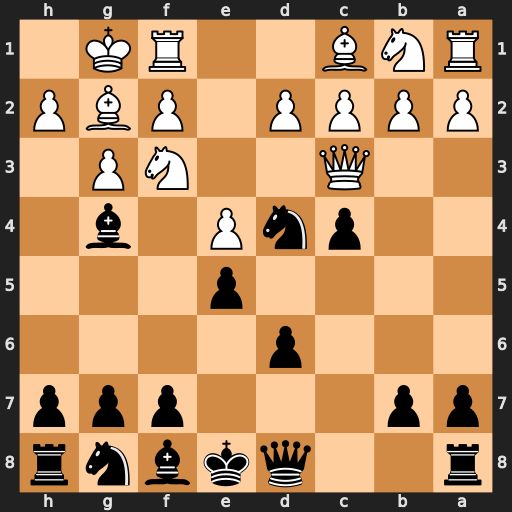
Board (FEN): r2qkbnr/pp3ppp/3p4/4p3/2pnP1b1/2Q2NP1/PPPP1PBP/RNB2RK1
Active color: b
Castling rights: kq
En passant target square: -
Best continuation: Ne2+ Kh1 Nxc3